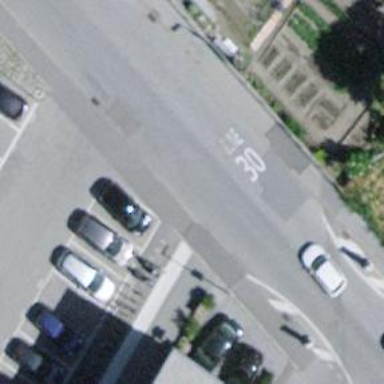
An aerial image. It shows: Public transport stop position.